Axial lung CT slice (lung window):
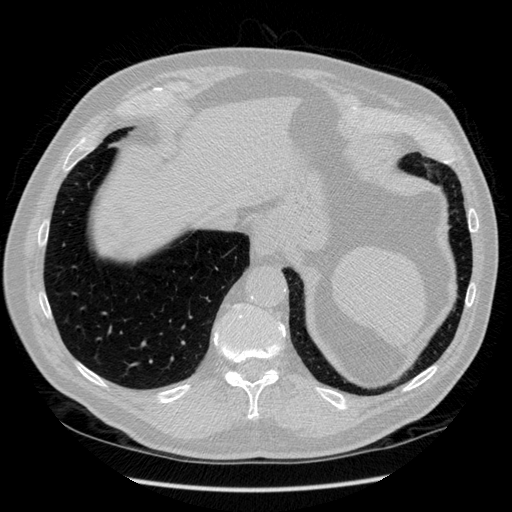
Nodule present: no